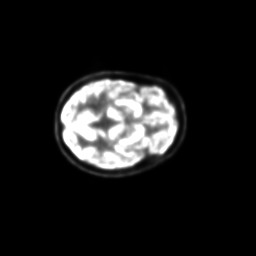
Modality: PET
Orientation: axial
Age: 36
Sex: female
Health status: ill